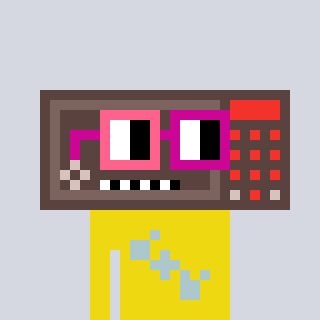
a pixel art character with square pink and red glasses, a wallsafe-shaped head and a yellow-colored body on a cool background